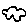
Label: cloud